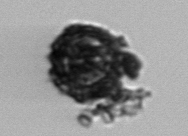
Label: Thalassiosira_TAG_external_detritus